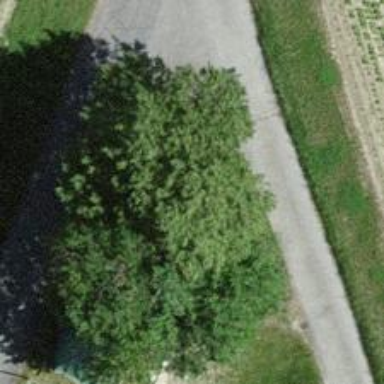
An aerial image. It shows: Single tag "natural: tree."